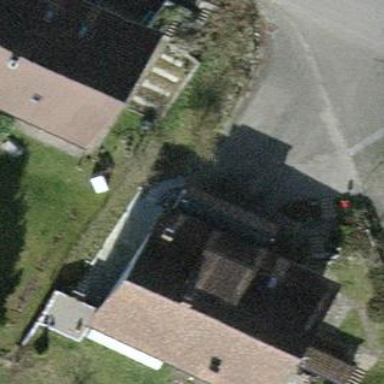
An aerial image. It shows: Detached building with gabled roof.